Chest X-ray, AP view. Patient: 44 years old, sex F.
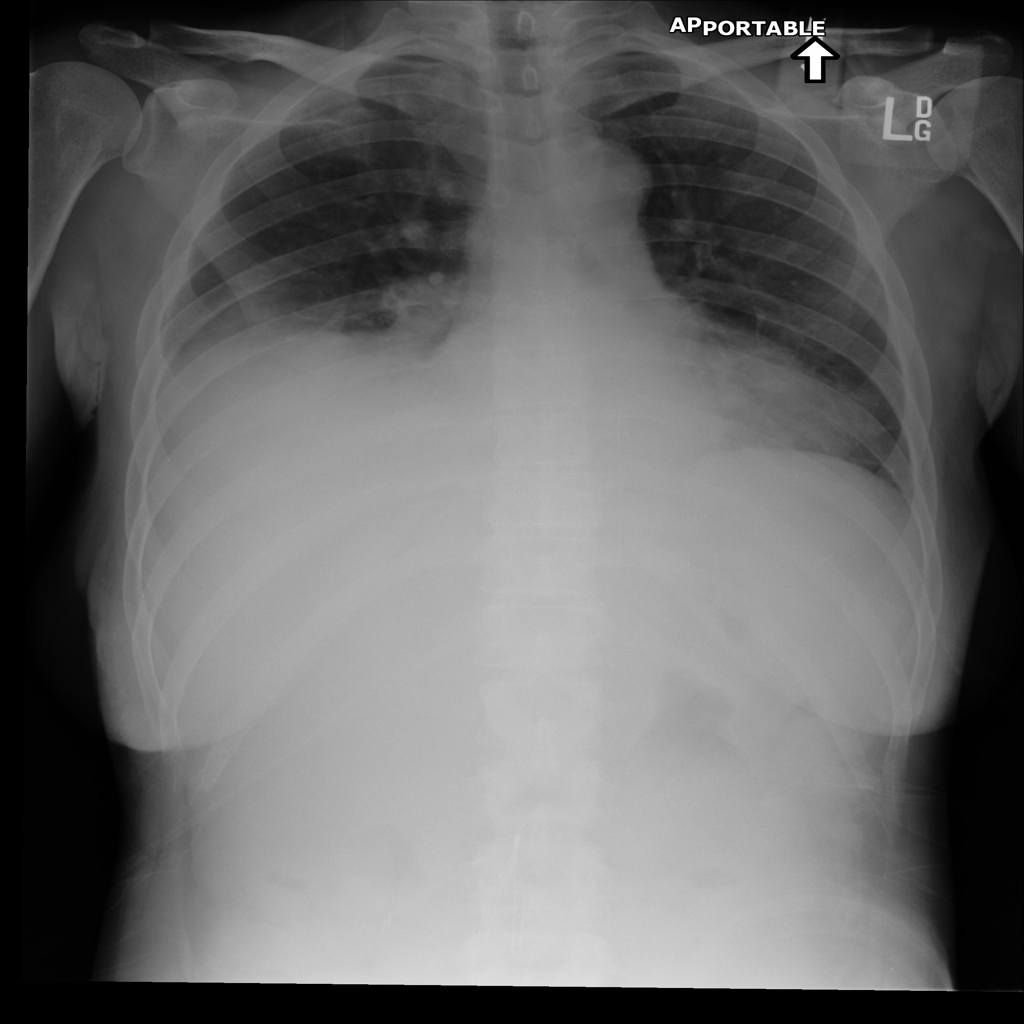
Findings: Atelectasis, Effusion